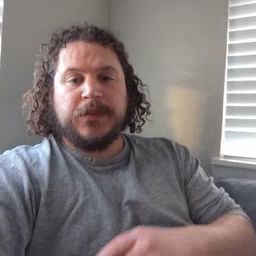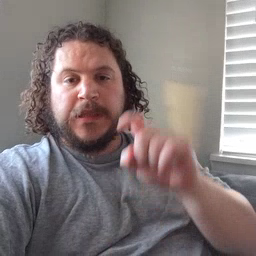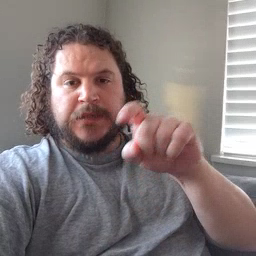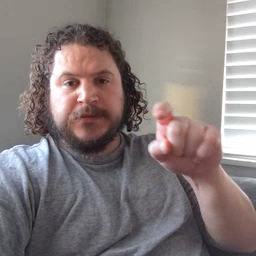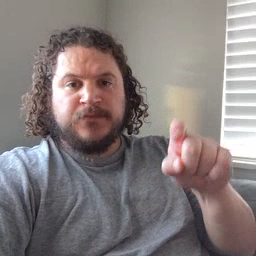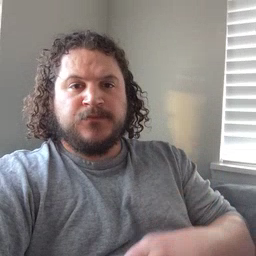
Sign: closet